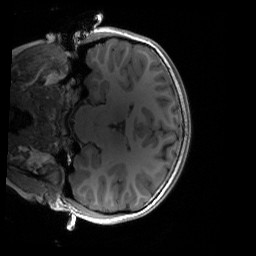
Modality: T1w
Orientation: coronal
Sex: female
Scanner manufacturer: siemens
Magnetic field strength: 3 T
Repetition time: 1.9 s
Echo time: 0.00243 s